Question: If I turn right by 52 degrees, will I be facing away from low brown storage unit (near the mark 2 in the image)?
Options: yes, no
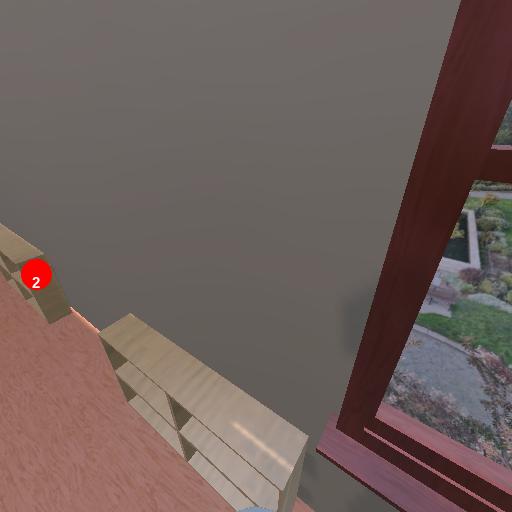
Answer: yes